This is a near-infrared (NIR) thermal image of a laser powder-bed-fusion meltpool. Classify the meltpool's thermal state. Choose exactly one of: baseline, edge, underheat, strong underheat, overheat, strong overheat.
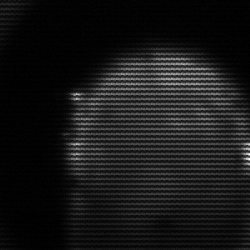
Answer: edge